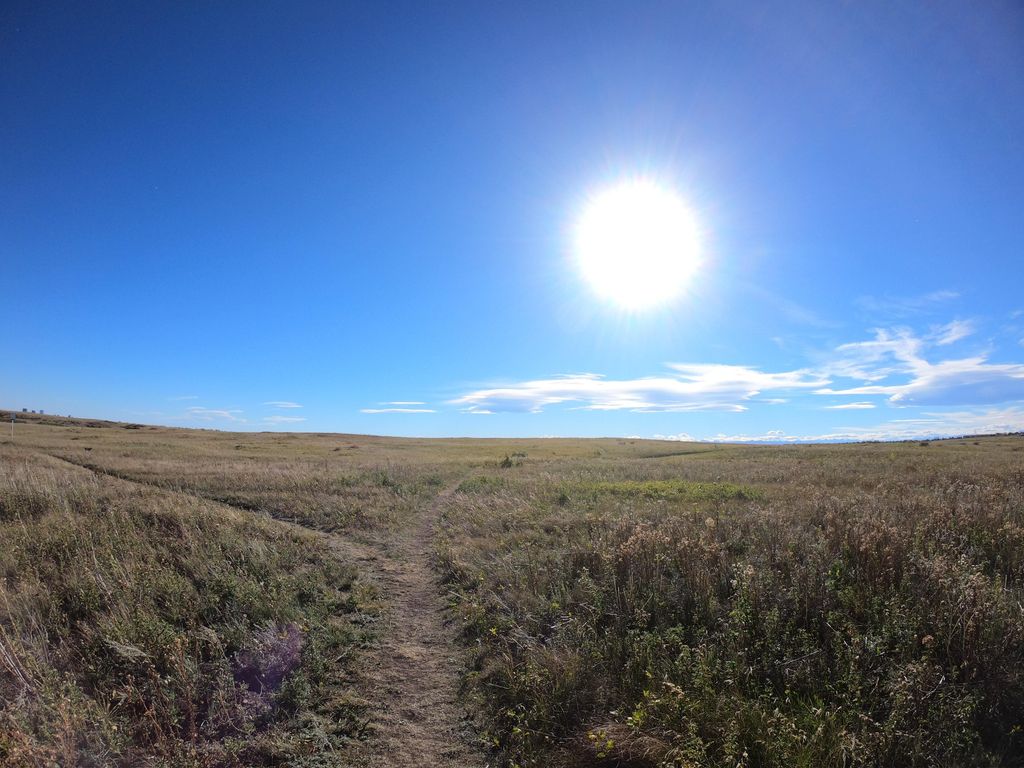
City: calgary